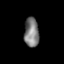
Tissue: prostate
Cell type: Fibroblasts
Senescence score: 0.6923
Nuclear area (px): 423
Mean DAPI intensity: 123.856